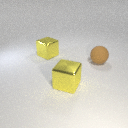
large yellow metal cube in front of large brown rubber sphere